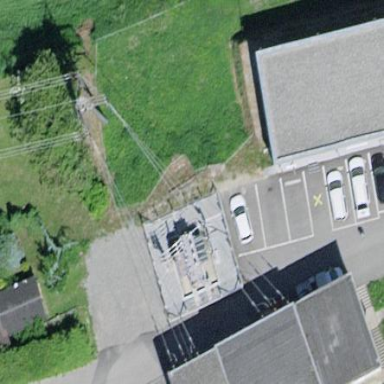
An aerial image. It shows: Power substation.